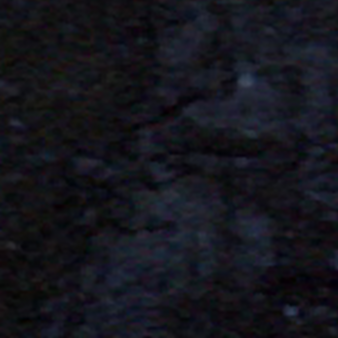
Label: other